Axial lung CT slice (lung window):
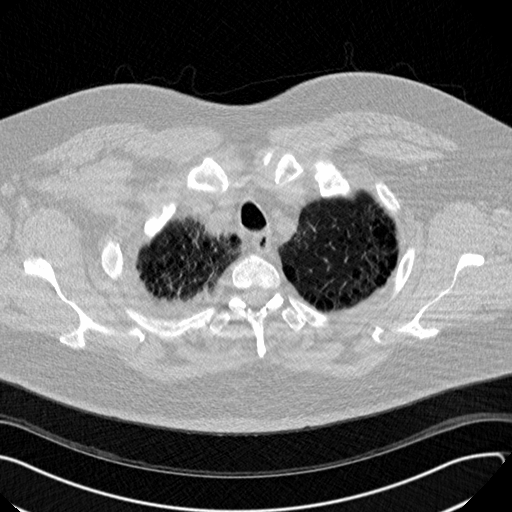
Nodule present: no